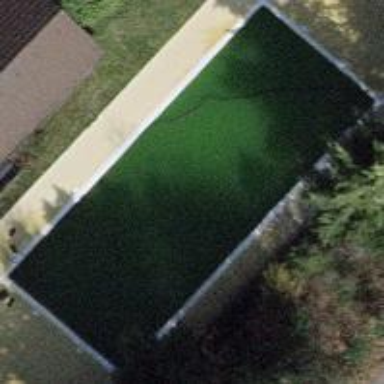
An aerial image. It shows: Swimming pool located in leisure land.